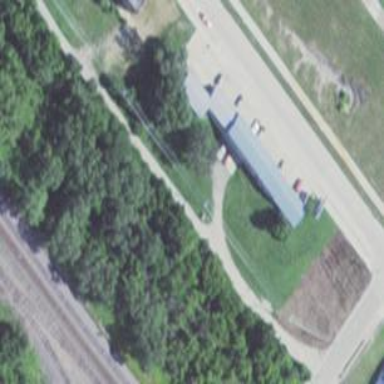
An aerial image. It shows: Retail building that houses car shop.